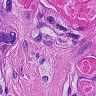
Metastatic tissue present: yes